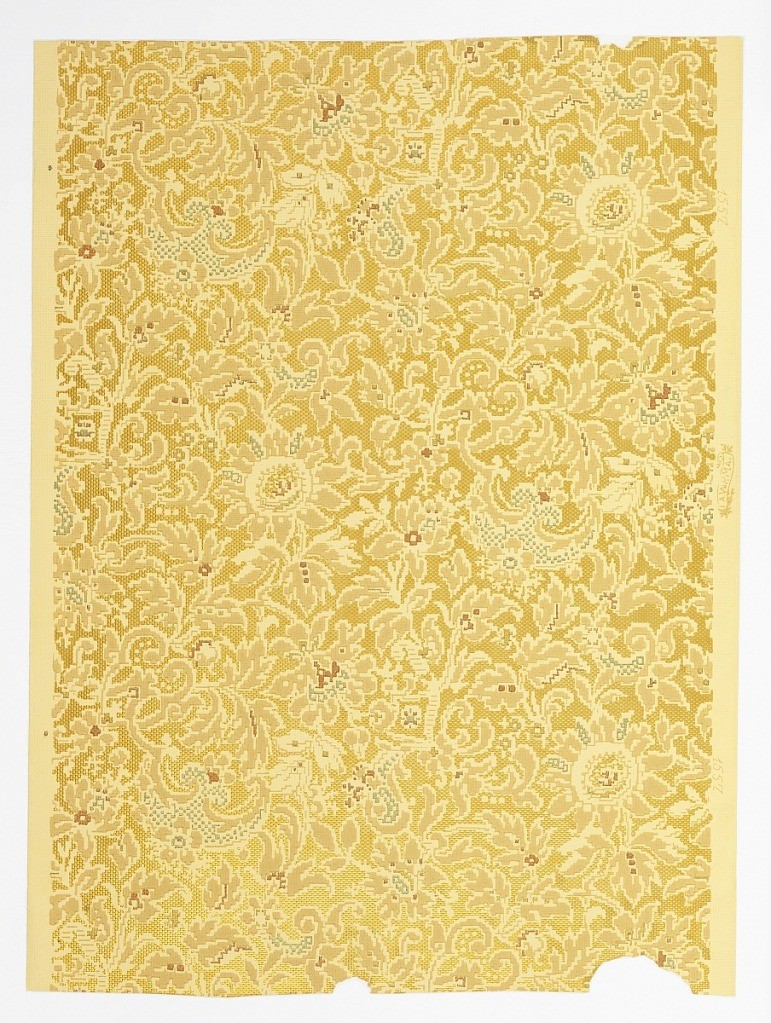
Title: Sidewall
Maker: American Wall Paper Manufacturers' Association, 1879–1887
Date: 1879–87
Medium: Machine-printed on paper
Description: Against a pale yellow ground, an all-over floral and foliage pattern is printed in very grayed hues of brown, blue and red. Embossed and gilt areas between pattern to suggest a woven ground. An imitation brocatelle.